Question:
I want the left side to be green and the right side to be gray. As pictured above would be PERFECT. Preferably a pure CSS solution (only need to worry about WebKit).
Is such a thing possible?
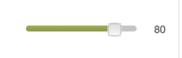
Answer: solution:
- 'input[range]'- '::-ms-fill-lower'- '::-moz-range-progress'
'''
/*Chrome*/
@media screen and (-webkit-min-device-pixel-ratio:0) {
input[type='range'] {
overflow: hidden;
width: 80px;
-webkit-appearance: none;
background-color: #9a905d;
}
input[type='range']::-webkit-slider-runnable-track {
height: 10px;
-webkit-appearance: none;
color: #13bba4;
margin-top: -1px;
}
input[type='range']::-webkit-slider-thumb {
width: 10px;
-webkit-appearance: none;
height: 10px;
cursor: ew-resize;
background: #434343;
box-shadow: -80px 0 0 80px #43e5f7;
}
}
/** FF*/
input[type="range"]::-moz-range-progress {
background-color: #43e5f7;
}
input[type="range"]::-moz-range-track {
background-color: #9a905d;
}
/* IE*/
input[type="range"]::-ms-fill-lower {
background-color: #43e5f7;
}
input[type="range"]::-ms-fill-upper {
background-color: #9a905d;
}
'''
'''
<input type="range"/>
'''